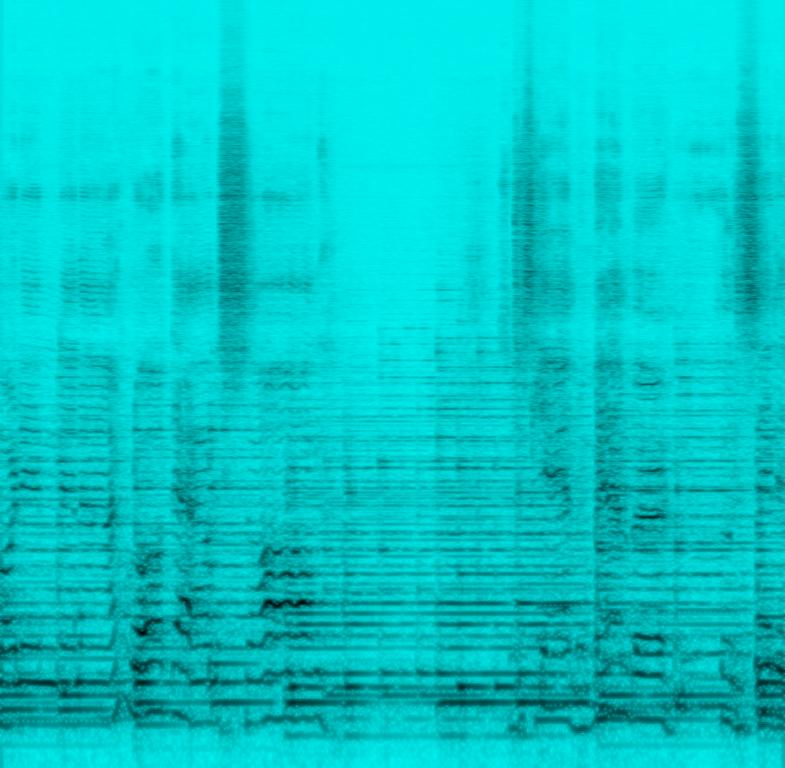
This is an amateur recording. There are two famous actors singing melodically but with a lot of mistakes on the words. The piano is playing a simple tune. The recording is a bit dated, so the quality is quite low.